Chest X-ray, PA view. Patient: 38 years old, sex M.
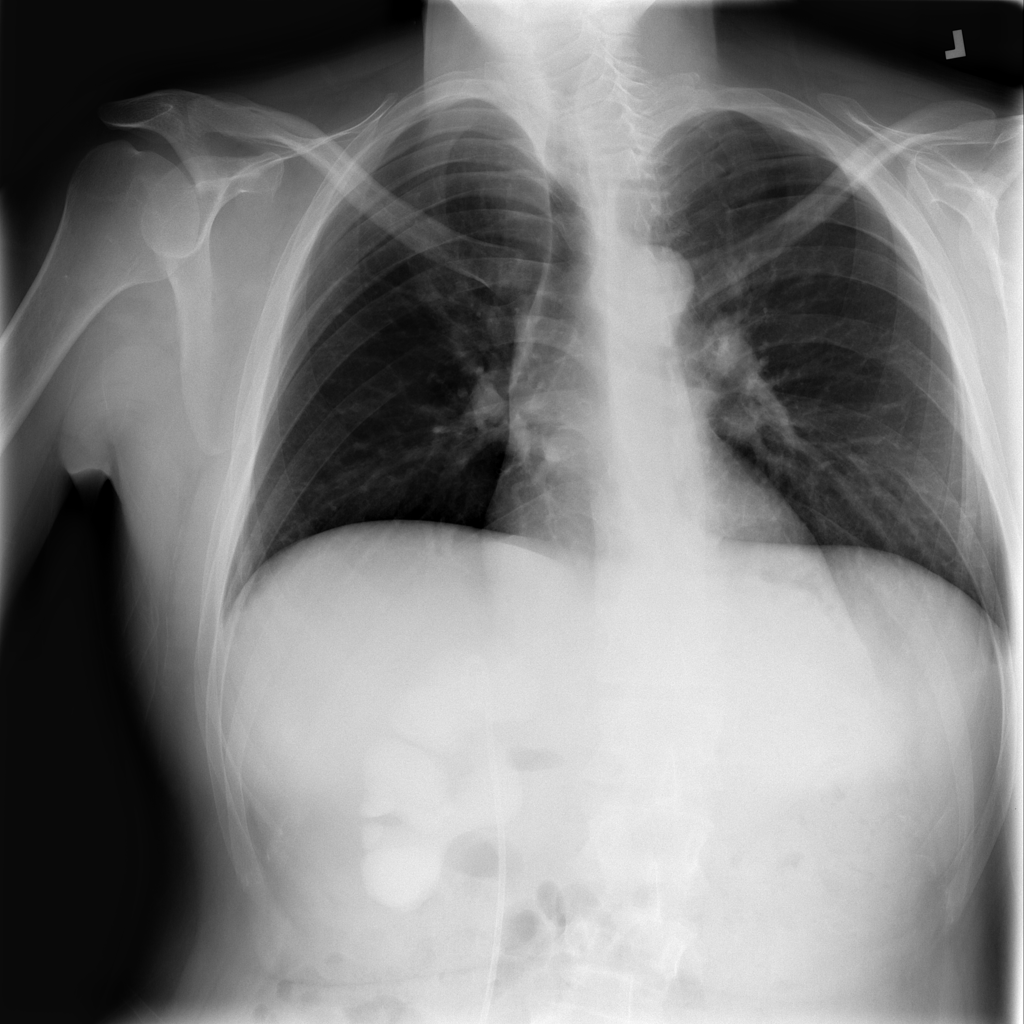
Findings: No Finding